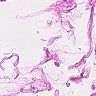
Metastatic tissue present: no